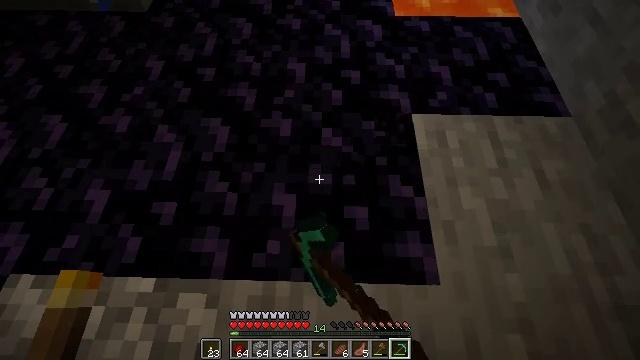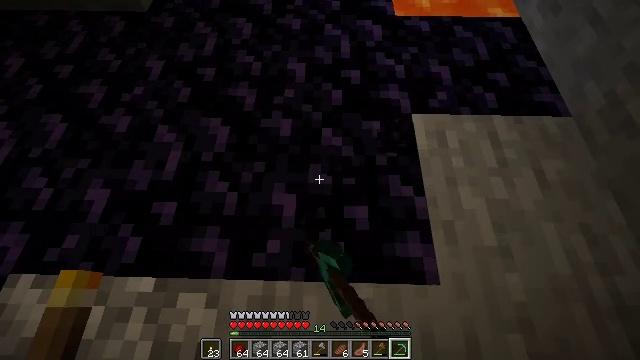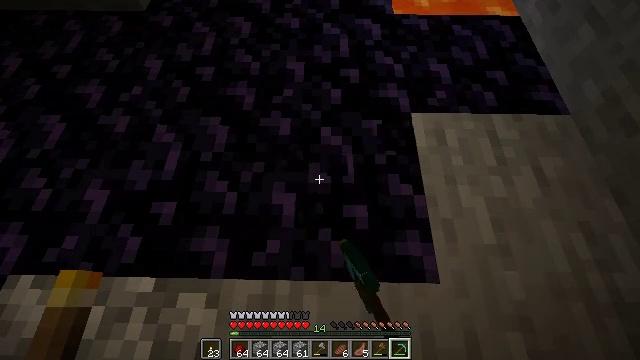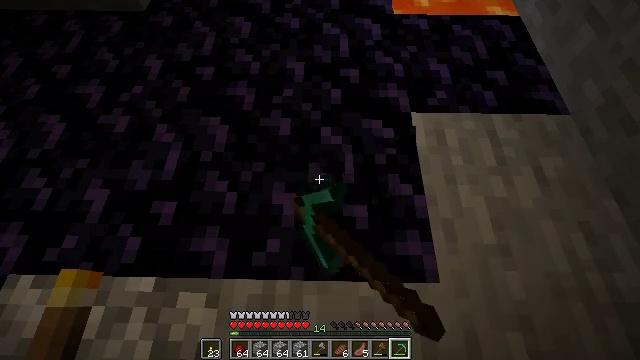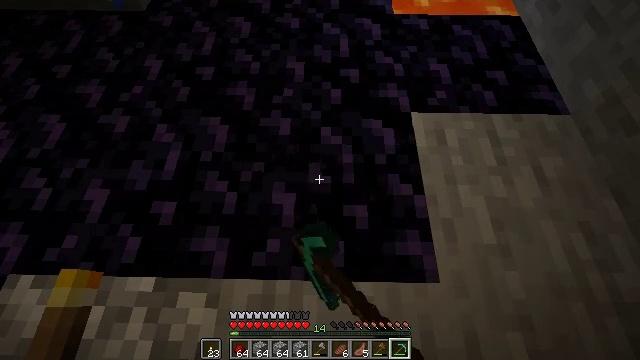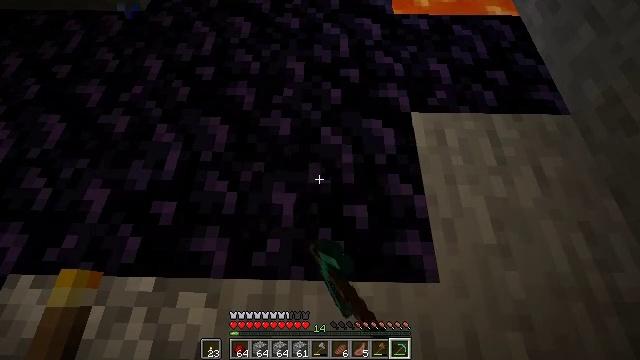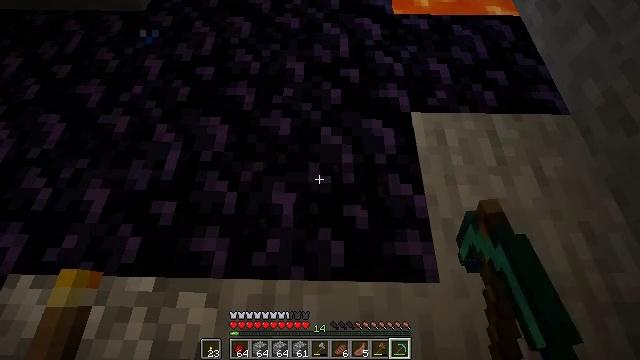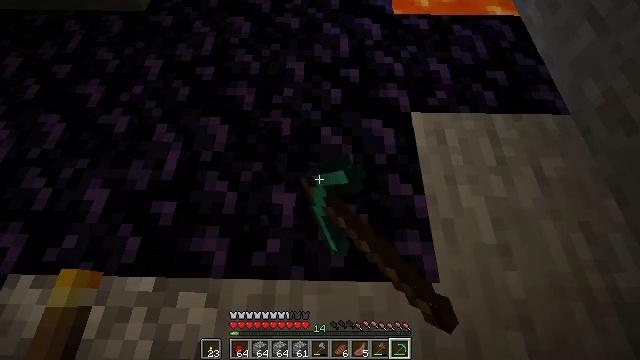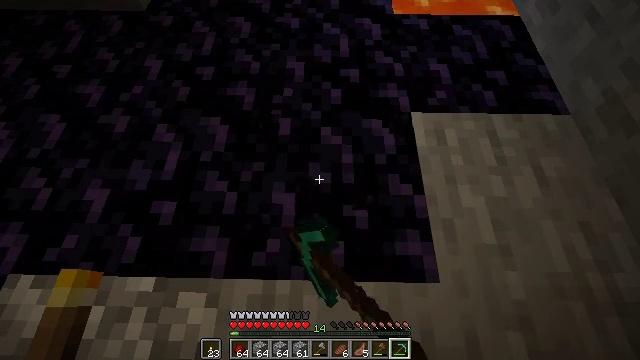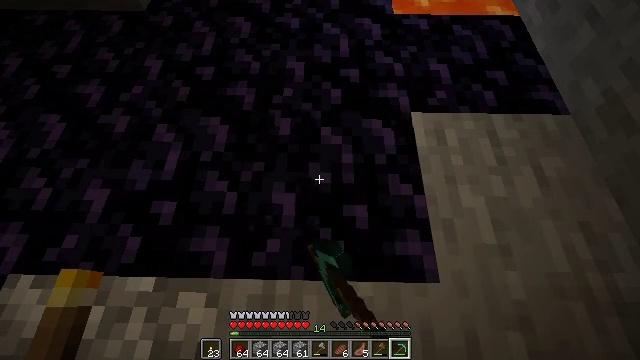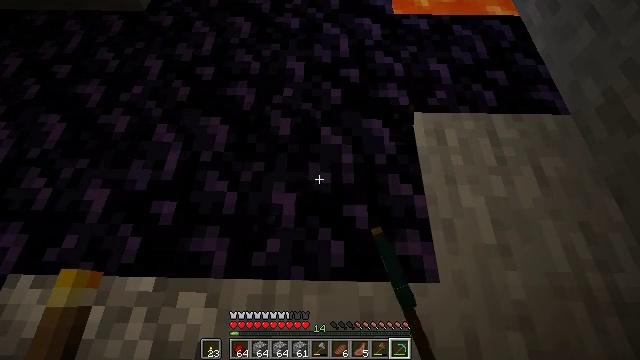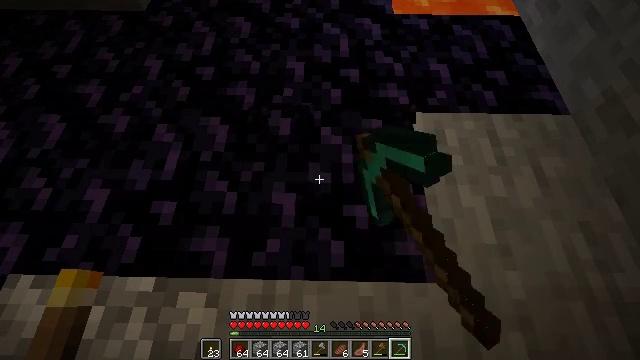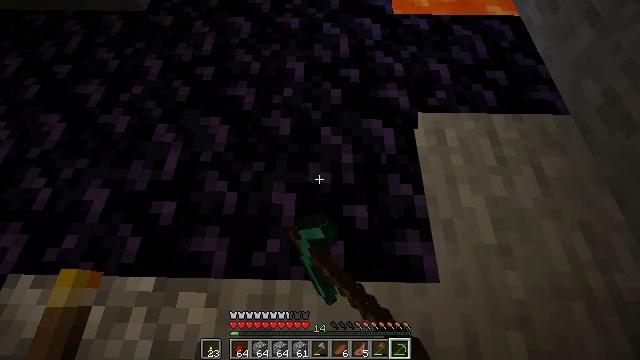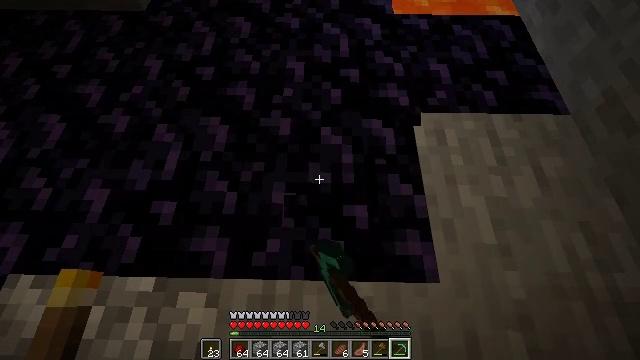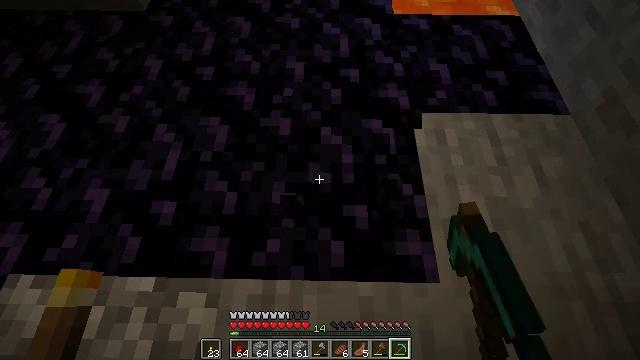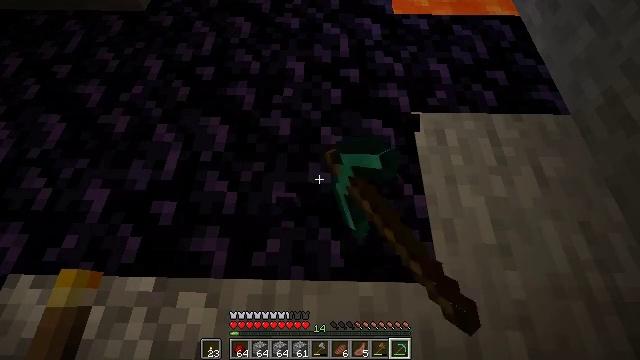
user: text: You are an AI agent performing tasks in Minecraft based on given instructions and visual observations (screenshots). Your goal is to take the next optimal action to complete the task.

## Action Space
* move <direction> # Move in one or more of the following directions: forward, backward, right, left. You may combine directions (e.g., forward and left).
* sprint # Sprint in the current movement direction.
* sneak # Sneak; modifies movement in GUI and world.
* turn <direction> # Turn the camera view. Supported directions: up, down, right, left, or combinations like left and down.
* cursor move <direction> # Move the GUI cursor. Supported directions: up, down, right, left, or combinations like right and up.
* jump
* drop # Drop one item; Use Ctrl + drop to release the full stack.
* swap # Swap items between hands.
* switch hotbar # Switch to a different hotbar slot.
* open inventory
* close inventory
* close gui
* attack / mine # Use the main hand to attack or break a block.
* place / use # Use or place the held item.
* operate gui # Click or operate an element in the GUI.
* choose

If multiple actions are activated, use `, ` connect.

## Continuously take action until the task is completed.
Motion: motion action
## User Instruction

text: Harvest obsidian for portal building.
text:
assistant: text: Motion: sneak, attack / mine
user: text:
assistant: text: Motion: sneak, attack / mine
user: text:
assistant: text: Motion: sneak, attack / mine
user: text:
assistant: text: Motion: sneak, attack / mine
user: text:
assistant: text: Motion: sneak, attack / mine
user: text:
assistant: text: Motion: sneak, attack / mine
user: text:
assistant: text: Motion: sneak, attack / mine
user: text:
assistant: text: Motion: sneak, attack / mine
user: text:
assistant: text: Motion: sneak, attack / mine
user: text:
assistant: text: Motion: sneak, attack / mine
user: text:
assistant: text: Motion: sneak, attack / mine
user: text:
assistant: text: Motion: sneak, attack / mine
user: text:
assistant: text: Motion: sneak, attack / mine
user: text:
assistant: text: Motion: sneak, attack / mine
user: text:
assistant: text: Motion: sneak, attack / mine
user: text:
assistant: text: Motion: sneak, attack / mine
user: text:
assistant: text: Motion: sneak, attack / mine
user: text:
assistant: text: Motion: sneak, attack / mine
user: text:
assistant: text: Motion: sneak, attack / mine
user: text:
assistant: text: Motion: sneak, attack / mine
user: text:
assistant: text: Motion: sneak, attack / mine
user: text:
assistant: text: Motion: sneak, attack / mine
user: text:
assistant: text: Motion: sneak, attack / mine
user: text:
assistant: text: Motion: sneak, attack / mine
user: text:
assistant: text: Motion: sneak, attack / mine
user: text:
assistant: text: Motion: sneak, attack / mine
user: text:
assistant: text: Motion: sneak, attack / mine
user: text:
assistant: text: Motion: sneak, attack / mine
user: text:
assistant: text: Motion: sneak, attack / mine
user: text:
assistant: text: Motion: sneak, attack / mine